Question: I can't find anything for buddy list. I tree with ListCtrl but it did not. How to i can make buddy list like Pidgin? :
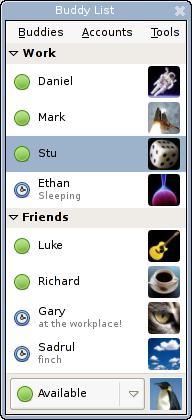
Answer: To provide exactly such appearance you would need to write a custom control yourself. This is not exceedingly difficult but is, of course, more work than just using a pre-made one. So if you can settle on something similar but not the same, you could find using <URL> for the middle column however.